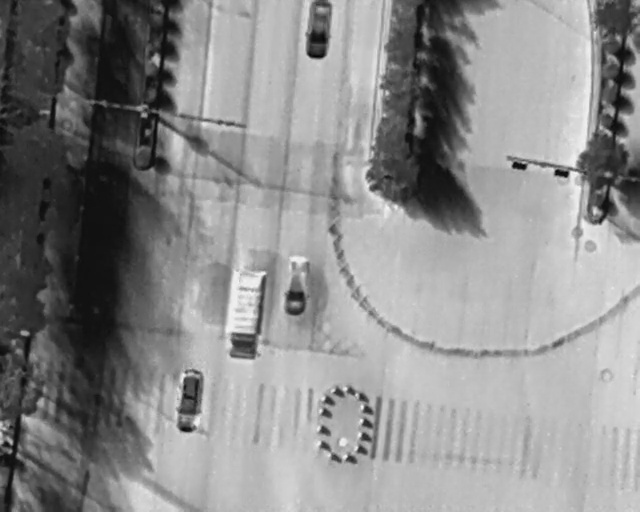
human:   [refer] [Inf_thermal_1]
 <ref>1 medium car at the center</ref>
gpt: <box>[[41, 53, 51, 57, 3]]</box>